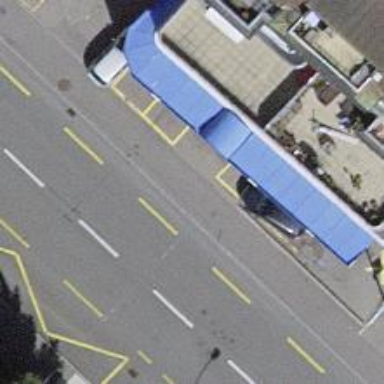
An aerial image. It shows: Fuel station.